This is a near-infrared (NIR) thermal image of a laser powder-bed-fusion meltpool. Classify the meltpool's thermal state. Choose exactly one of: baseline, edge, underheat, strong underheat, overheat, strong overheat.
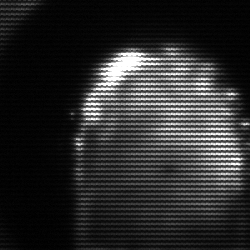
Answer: baseline